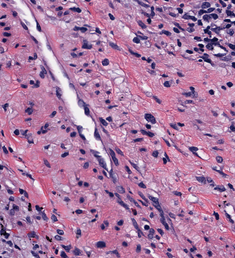
Tumor epithelial tissue: no
Tumor-associated stroma tissue: yes
Normal tissue: no